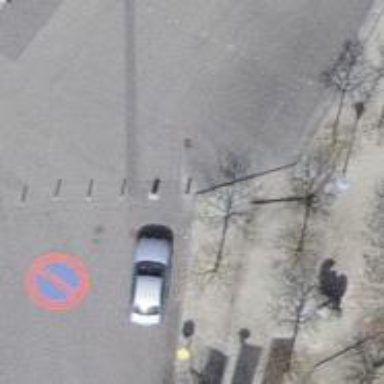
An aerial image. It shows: Bollard barrier.